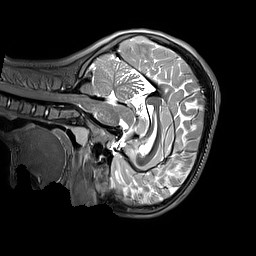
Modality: T2w
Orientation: sagittal
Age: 13
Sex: female
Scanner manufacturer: siemens
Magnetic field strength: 3 T
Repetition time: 3.2 s
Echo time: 0.408 s